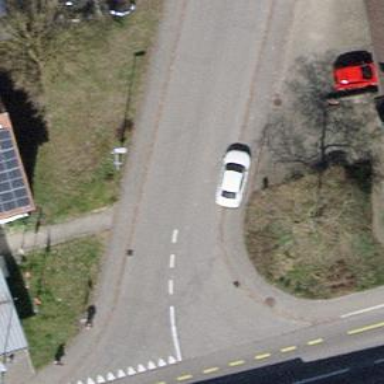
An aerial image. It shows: Asphalt sidewalk along the footway.